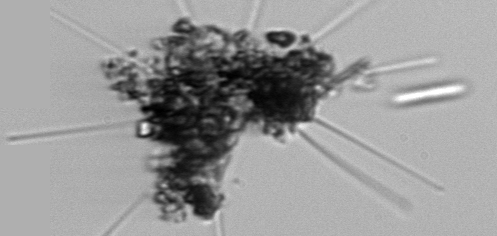
Label: Asterionellopsis_glacialis